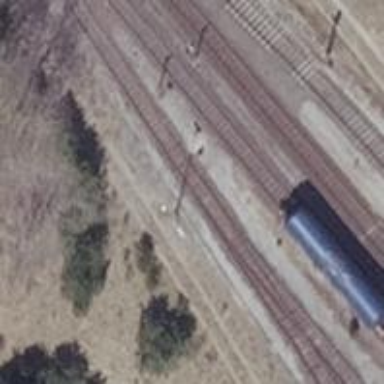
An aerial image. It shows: Railway switch.